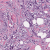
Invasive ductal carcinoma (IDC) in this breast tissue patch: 1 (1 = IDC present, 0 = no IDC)